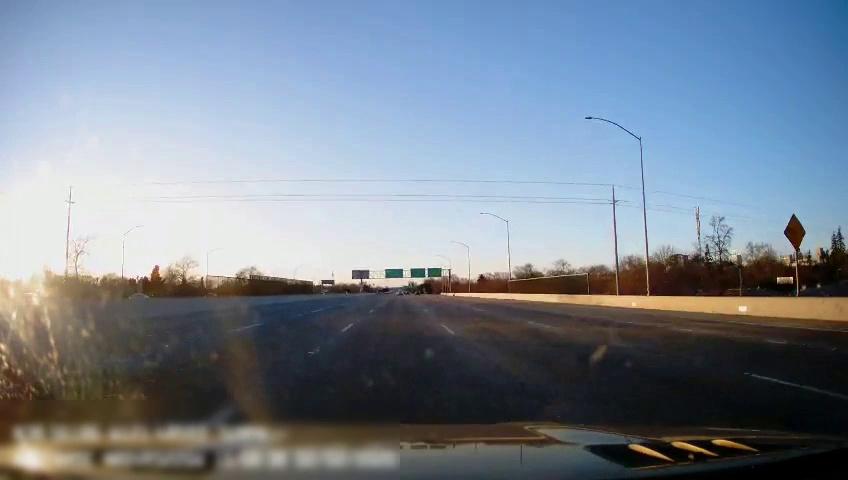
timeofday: Day
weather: Sunny
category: Drivable Space
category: Lanes | Current Lane
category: Lanes | Current Lane
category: Lanes | Alternate Lane
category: Lanes | Alternate Lane
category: Traffic | Signs
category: Traffic | Signs
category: Traffic | Signs
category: Traffic | Signs